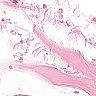
Metastatic tissue present: no